Interaction volume radius: 5 \u00c5
Interaction volume height: 10 \u00c5
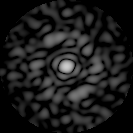
Disorder parameter: 0.8249